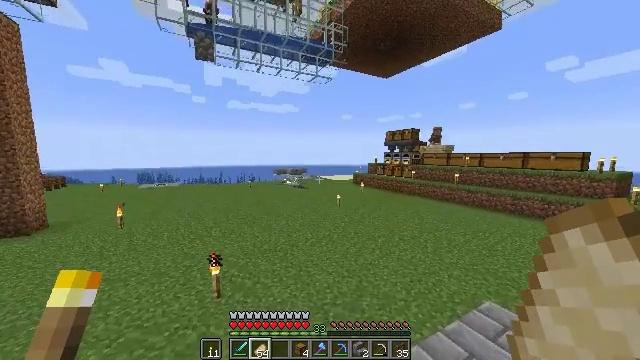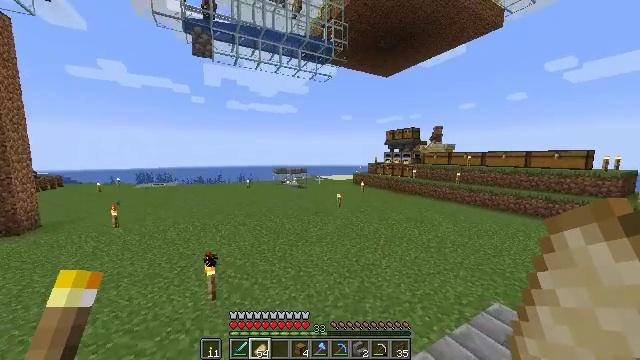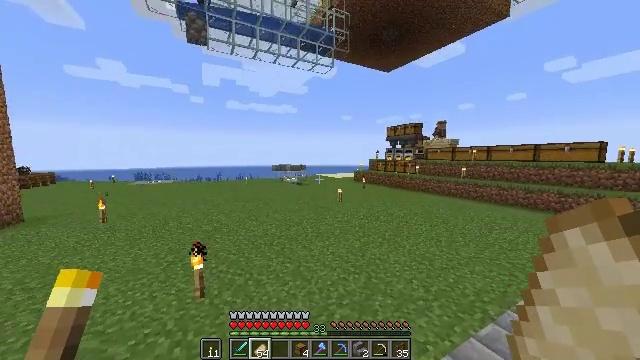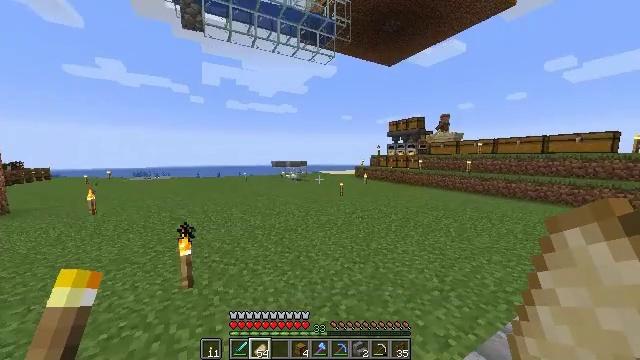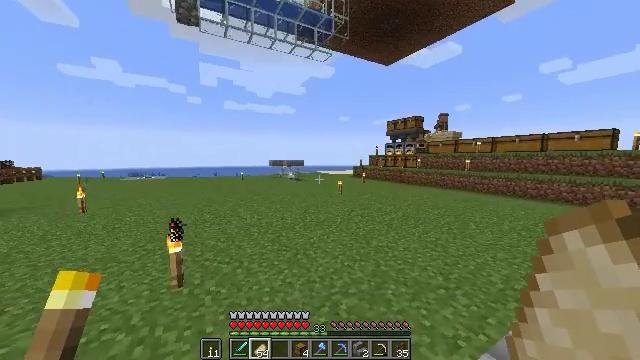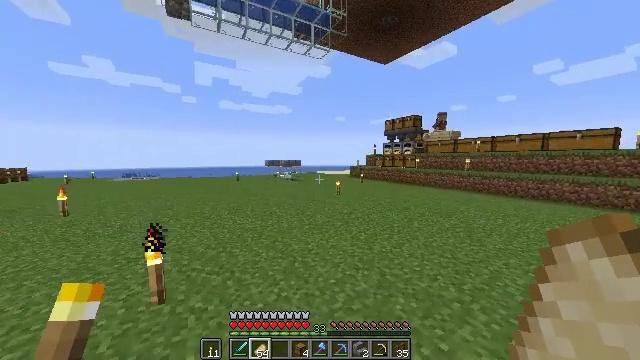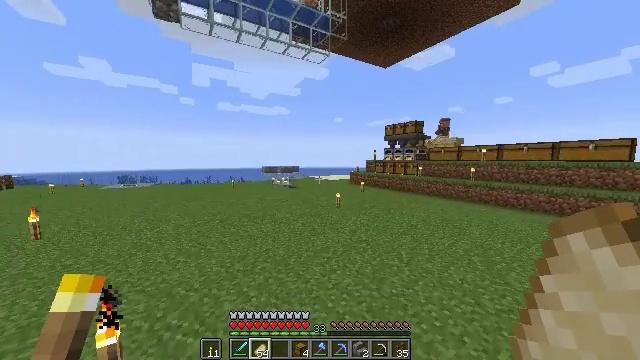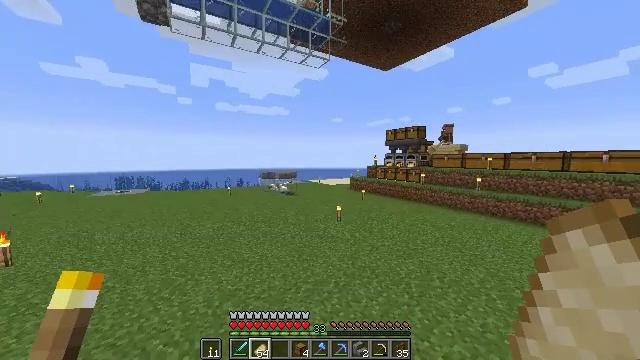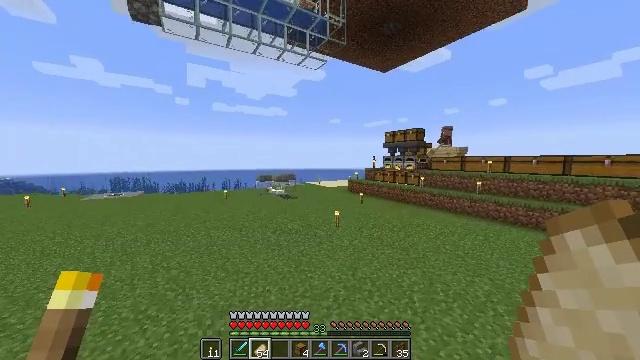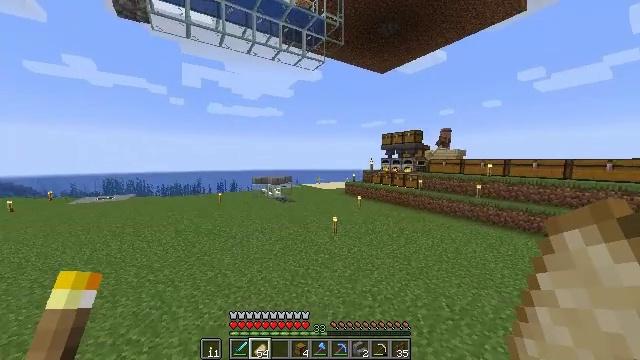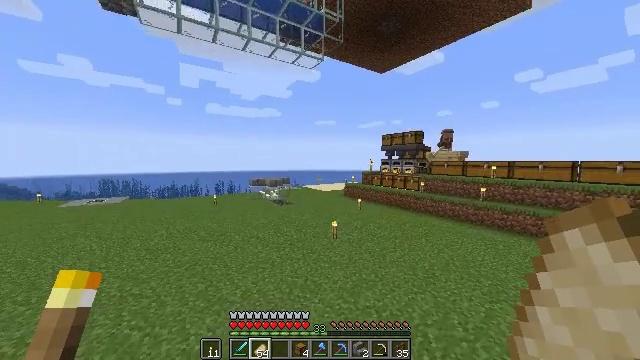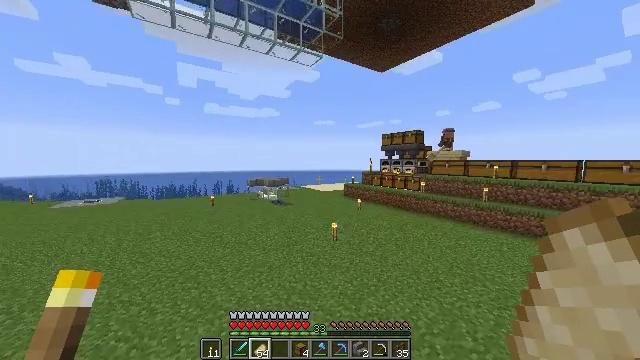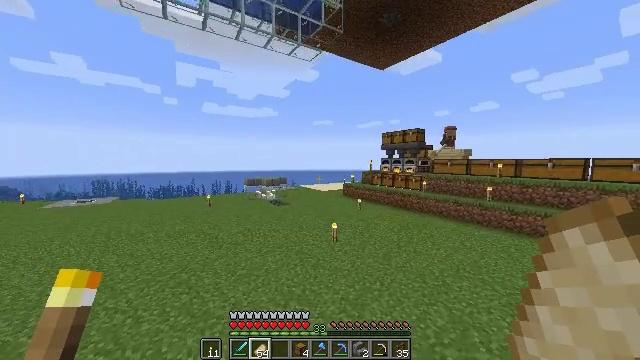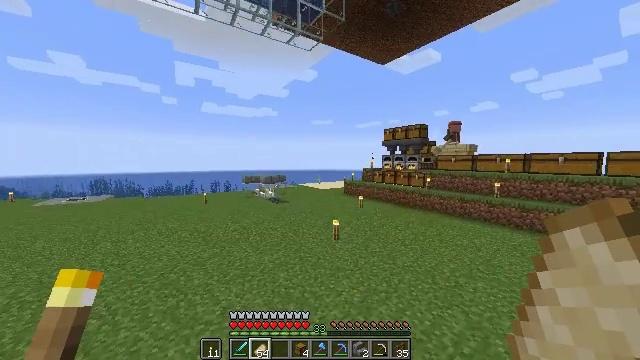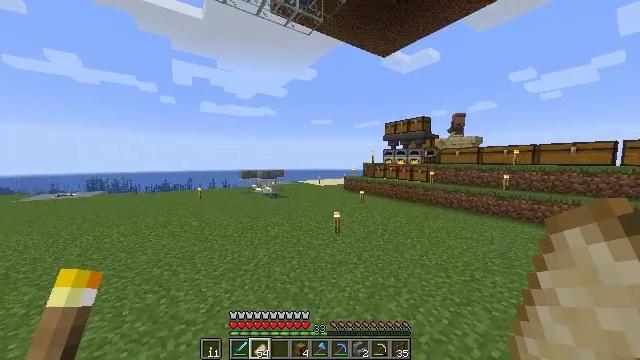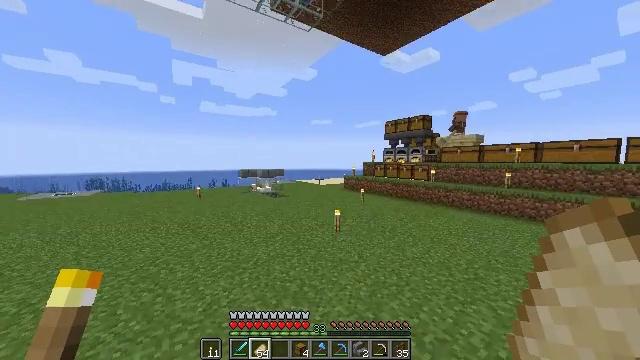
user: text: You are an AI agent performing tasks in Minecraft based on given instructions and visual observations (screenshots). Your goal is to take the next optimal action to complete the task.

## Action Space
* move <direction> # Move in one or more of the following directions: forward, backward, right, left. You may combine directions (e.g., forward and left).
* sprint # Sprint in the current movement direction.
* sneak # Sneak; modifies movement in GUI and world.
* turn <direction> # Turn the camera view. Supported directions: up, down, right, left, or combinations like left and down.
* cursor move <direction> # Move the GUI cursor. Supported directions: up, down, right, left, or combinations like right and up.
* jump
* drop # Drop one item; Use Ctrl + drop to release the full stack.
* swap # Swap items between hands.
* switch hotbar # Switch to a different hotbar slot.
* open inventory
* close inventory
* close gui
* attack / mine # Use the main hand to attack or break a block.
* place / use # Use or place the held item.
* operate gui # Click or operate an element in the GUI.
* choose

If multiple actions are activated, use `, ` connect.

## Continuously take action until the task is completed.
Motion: motion action
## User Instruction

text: Craft stone bricks.
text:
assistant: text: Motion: move forward, sprint, jump
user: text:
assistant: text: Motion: move forward, sprint, jump
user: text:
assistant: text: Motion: move forward, sprint, jump
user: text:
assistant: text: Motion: move forward, sprint, jump
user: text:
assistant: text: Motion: move forward, jump
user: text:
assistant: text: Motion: move forward, jump
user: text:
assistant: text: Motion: move forward, jump
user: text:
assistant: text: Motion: move forward, jump
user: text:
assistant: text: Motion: move forward, jump
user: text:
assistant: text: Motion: move forward, sprint, jump
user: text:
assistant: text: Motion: move forward, sprint, jump
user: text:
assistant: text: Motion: move forward, sprint, jump
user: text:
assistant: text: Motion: move forward, sprint, jump
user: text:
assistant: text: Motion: move forward, jump
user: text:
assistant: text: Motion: move forward, jump
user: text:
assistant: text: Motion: move forward, jump
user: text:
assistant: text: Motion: move forward, jump
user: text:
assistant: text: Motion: move forward, jump
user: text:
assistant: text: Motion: move forward, sprint, jump
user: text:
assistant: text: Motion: move forward, sprint, jump
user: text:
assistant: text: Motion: move forward, sprint, jump
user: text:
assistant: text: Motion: move forward, sprint, jump
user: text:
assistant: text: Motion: move forward, jump
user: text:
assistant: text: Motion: move forward, jump
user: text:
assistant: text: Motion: move forward, sprint, jump
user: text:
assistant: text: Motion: move forward, sprint, jump
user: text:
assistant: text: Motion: move forward, sprint, jump
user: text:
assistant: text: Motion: move forward, sprint, jump
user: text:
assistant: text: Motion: move forward, jump
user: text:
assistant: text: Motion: move forward